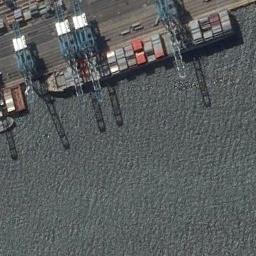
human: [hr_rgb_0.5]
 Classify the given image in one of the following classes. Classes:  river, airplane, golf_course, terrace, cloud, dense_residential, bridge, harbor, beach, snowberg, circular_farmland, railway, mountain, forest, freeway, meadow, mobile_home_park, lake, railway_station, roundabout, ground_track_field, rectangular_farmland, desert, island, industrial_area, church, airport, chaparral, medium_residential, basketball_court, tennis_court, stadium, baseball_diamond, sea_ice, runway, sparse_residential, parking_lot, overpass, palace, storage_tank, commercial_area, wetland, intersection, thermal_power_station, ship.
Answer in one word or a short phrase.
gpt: ship